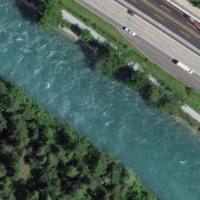
EUNIS habitat code: 57
Species observed at this site:
Podarcis muralis